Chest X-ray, AP view. Patient: 20 years old, sex M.
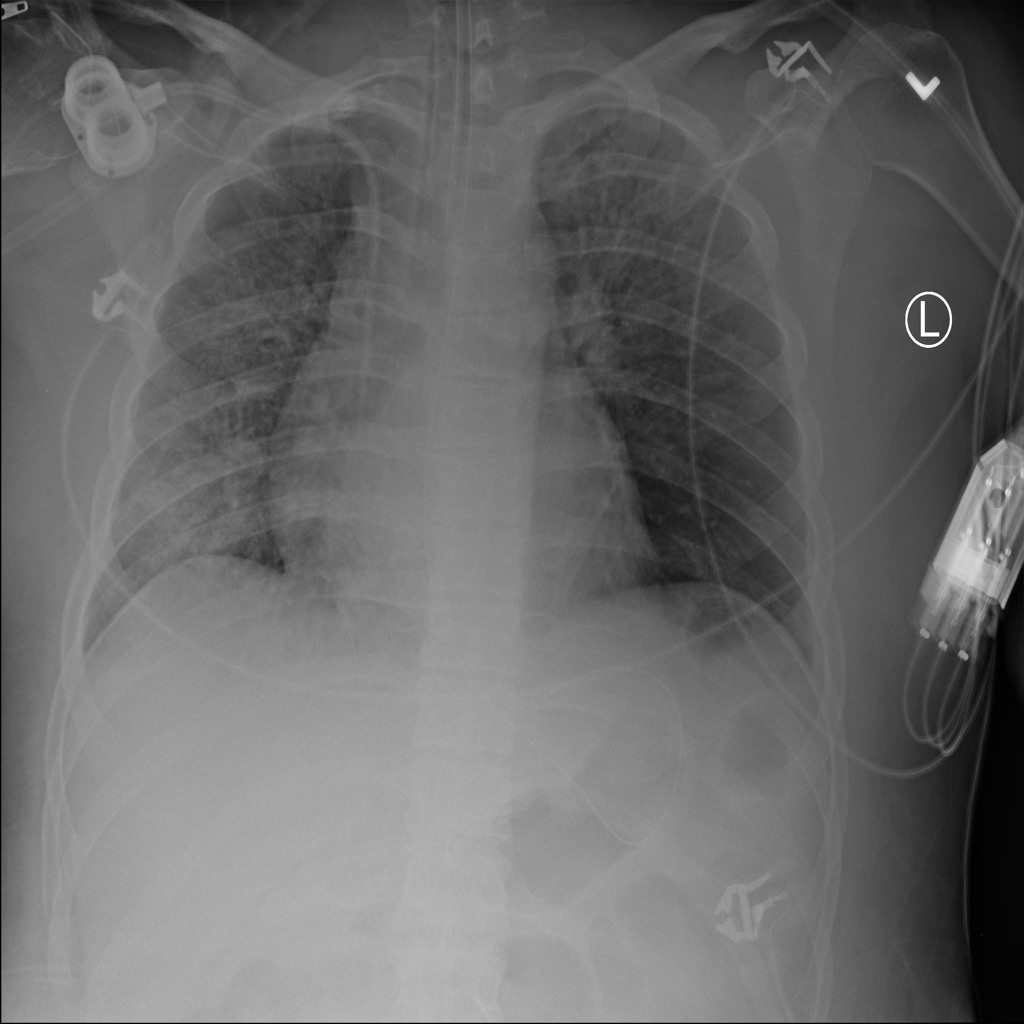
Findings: Infiltration